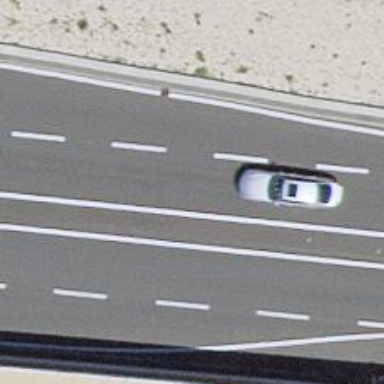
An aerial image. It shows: Trunk link highway.